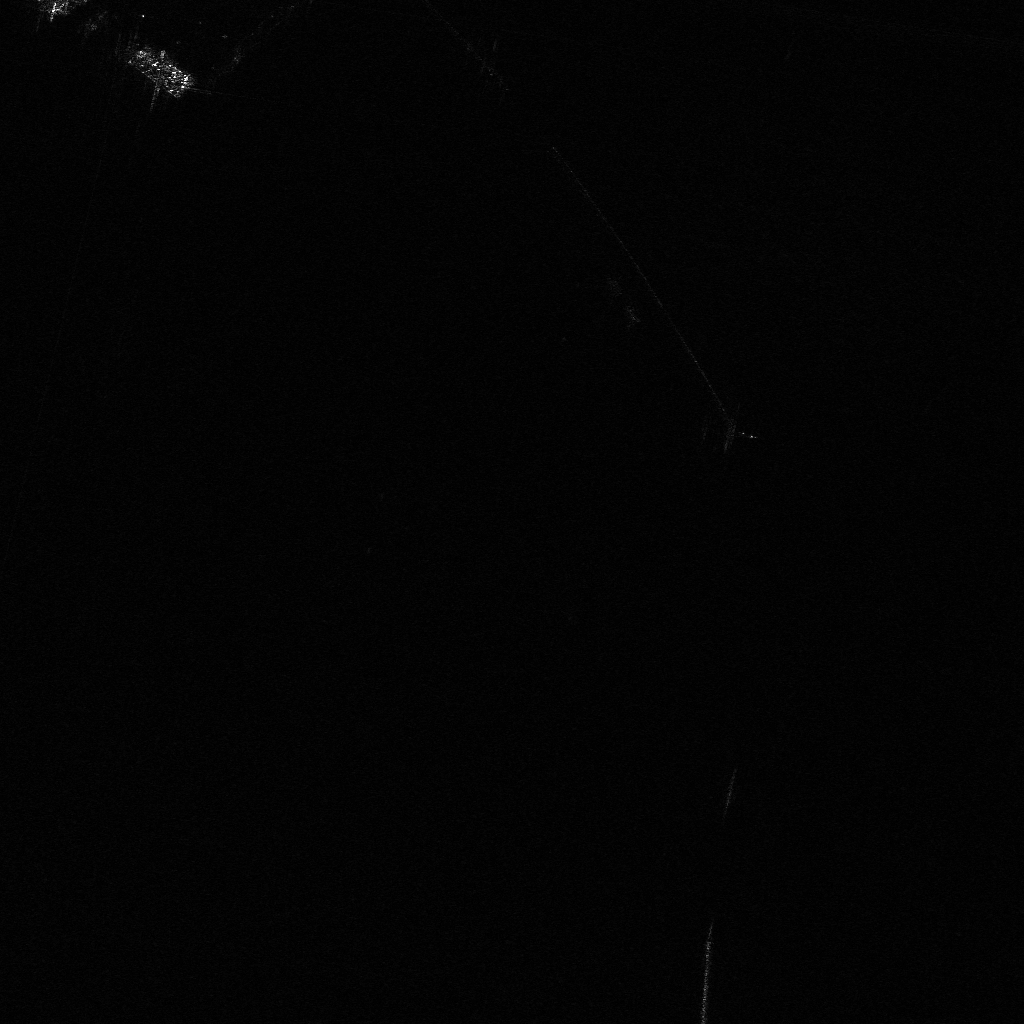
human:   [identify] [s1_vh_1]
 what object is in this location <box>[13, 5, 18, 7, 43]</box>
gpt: <ref>1 medium container at the top left</ref>